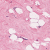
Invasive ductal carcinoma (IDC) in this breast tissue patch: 0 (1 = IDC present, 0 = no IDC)